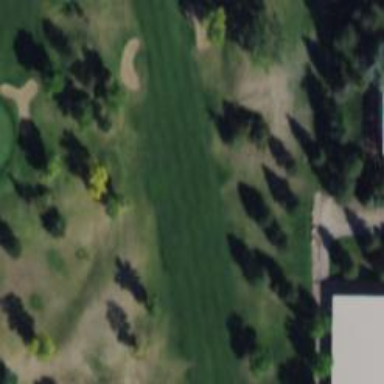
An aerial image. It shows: Golf fairway surrounded by grass.